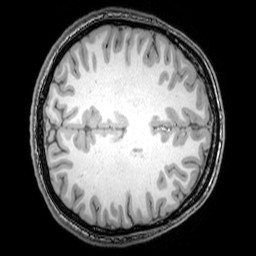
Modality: T1w
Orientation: axial
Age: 22
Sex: male
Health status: healthy
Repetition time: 0.081 s
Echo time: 0.037 s